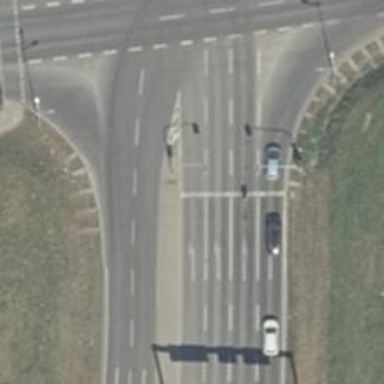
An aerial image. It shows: Road with traffic signals.